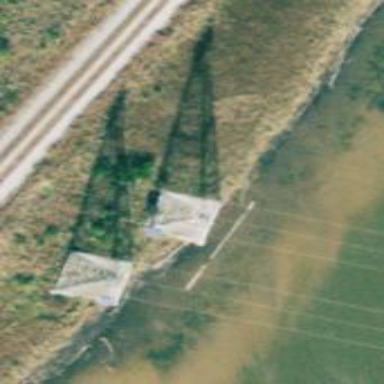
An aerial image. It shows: Lattice structure tower used for power transmission.